Question: I have a PHP website for listing all the education centers. My webpage is like this
my webpage code is like this
'''
html code for header
.......................
php and mysql code for retrieve district
............................
php and mysql code for retrieve locality
.................................
php and mysql code for retrieve listings
...........................
php and mysql code for retrieve more links
...............
html code ends...
'''
My problem is that, on page running first district prints..
after certain time( approx 10sec) locality prints..
after certain time(approx 20sec) listings print...
after certain time (30 sec) more links print...
I want to display all results at once, with no lag between each part.
Is there a way of getting all the parts to display at once?
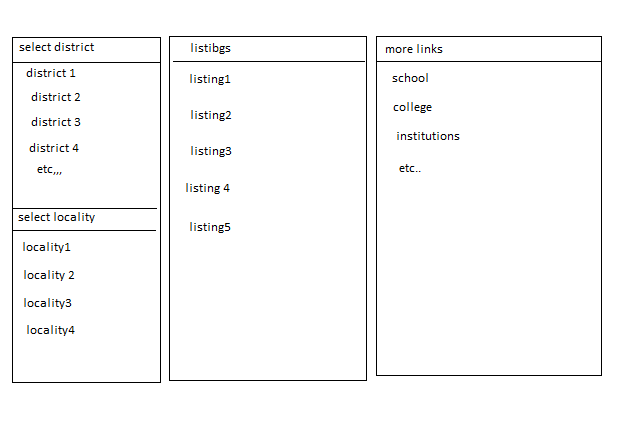
Answer: You could use PHP output buffering - see <URL>
The disadvantage is that if your queries are slow, the user ends up waiting a long time before they see any output - not a good User Experience.
A better way would be to have the page load with placeholder content, and use AJAX to replace the placeholder content with real content.
Also, 20 or 30 seconds for content to load is far to long. Try looking at your queries again, with a view to optimising/improving their performance.